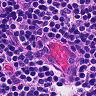
Metastatic tissue present: no